Question: I was setting up eclipse europa. It is not working and I am not familiar with this. When I run the eclipse.exe file it shows me the above error. Since I couldn't copy and paste the error, I just took a screen shot of it (you can zoom and see the error. The picture is very clear). I have other eclipse versions (hilios and indigo) and they work fine. But I couldn't use the europa version. Can you guys please help me how to solve it?
I use windows 7 64 bit.
If you need any info, please let me know. Thank you.

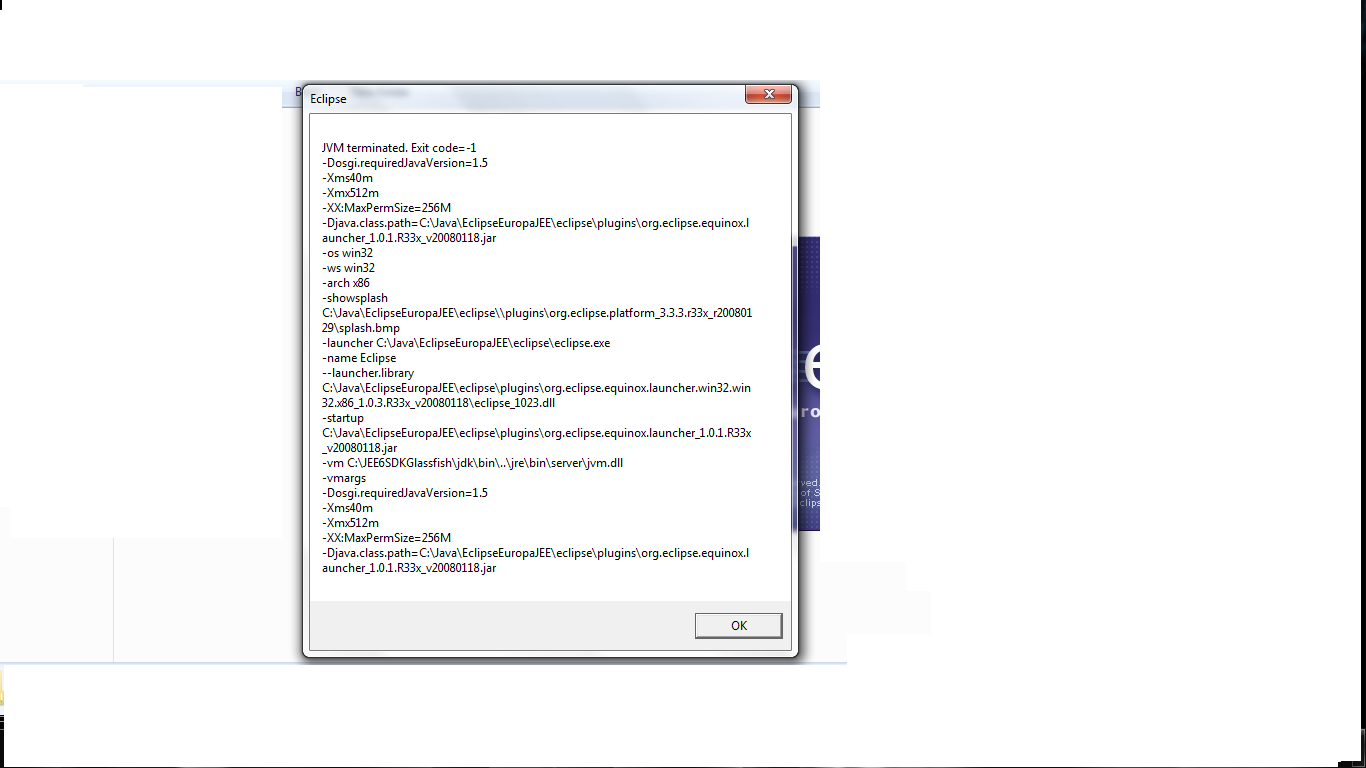
Answer: If you are on a Windows 64bits, you need to download the 64bits version of Eclipse Europa, and make sure you have a 64-bits JDK.
Or you can try a 32-bits with a 32bits JDK.
But here, it appears you have a mismatch between your Eclipse ("'-os = win32'") and your JDK.